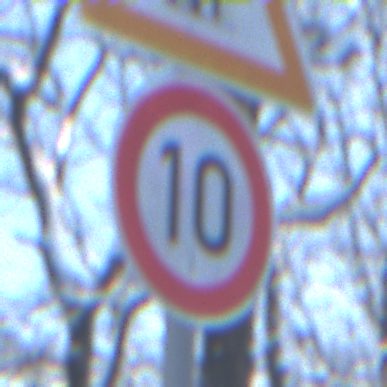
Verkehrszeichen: Geschwindigkeit10
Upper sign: UnzureichendesLichtraumprofil
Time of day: MorningAfternoon
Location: Outdoor (Nature)
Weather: Clear
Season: Winter
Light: Natural